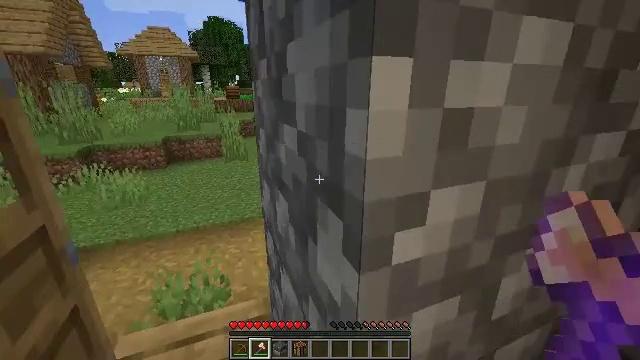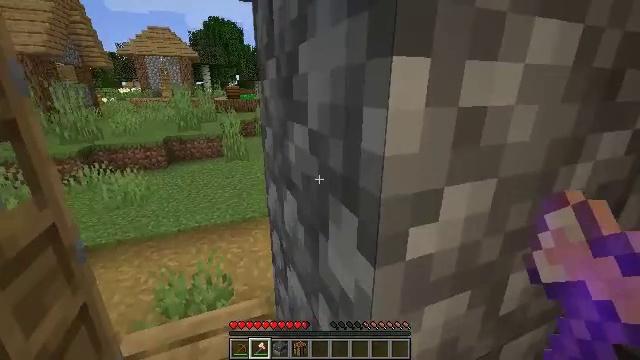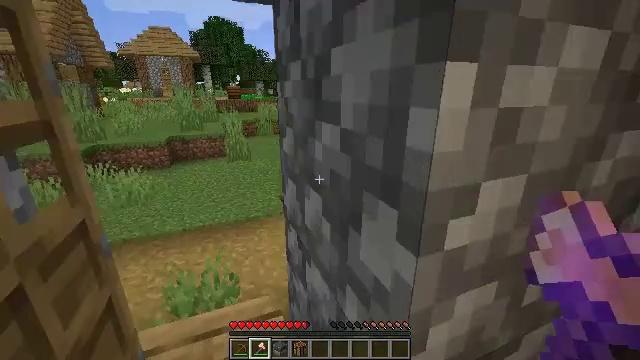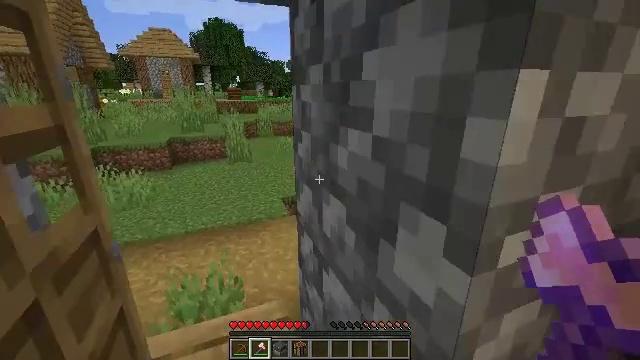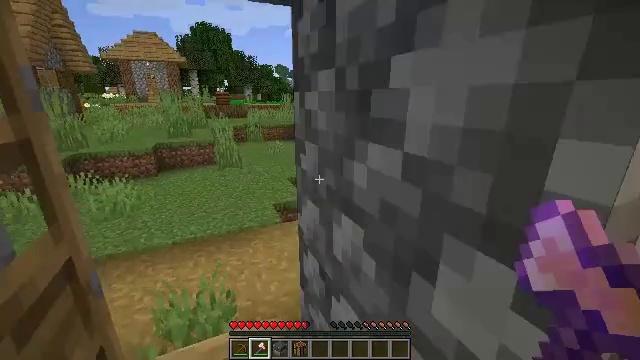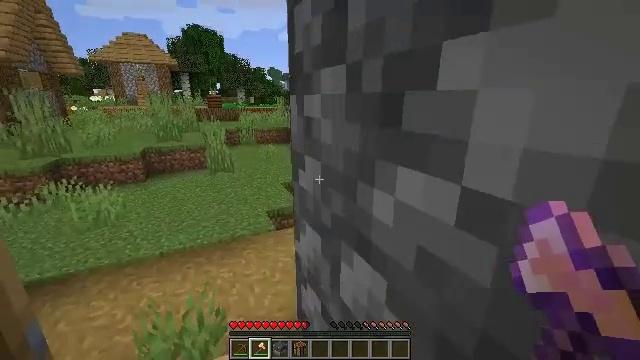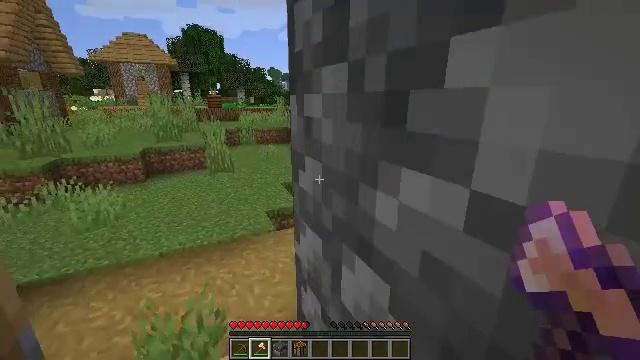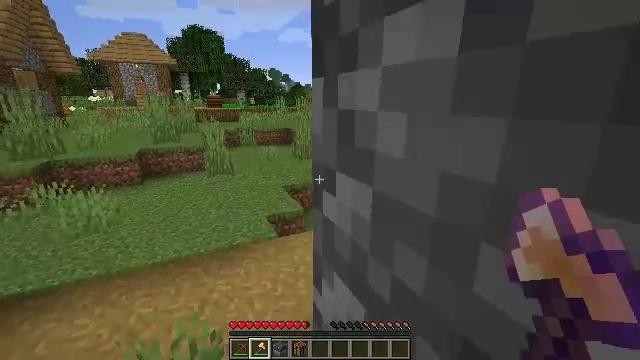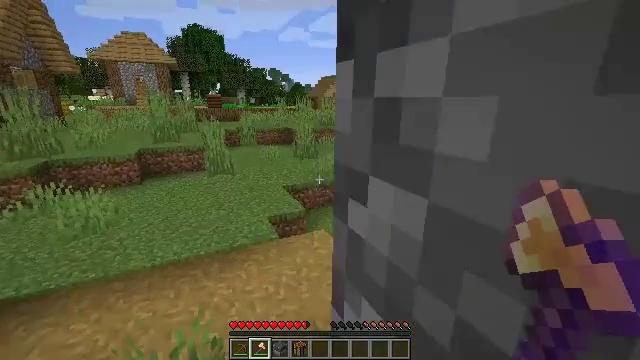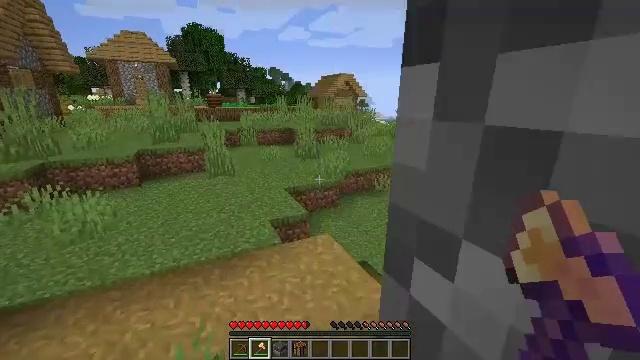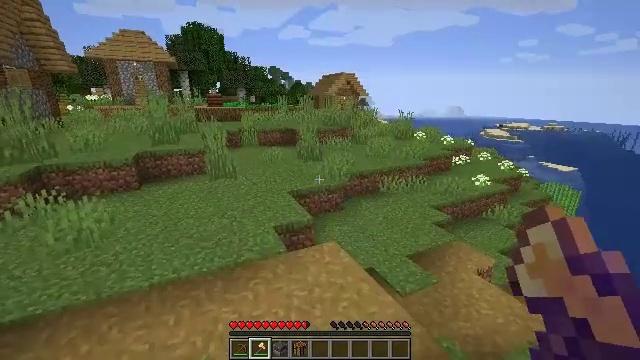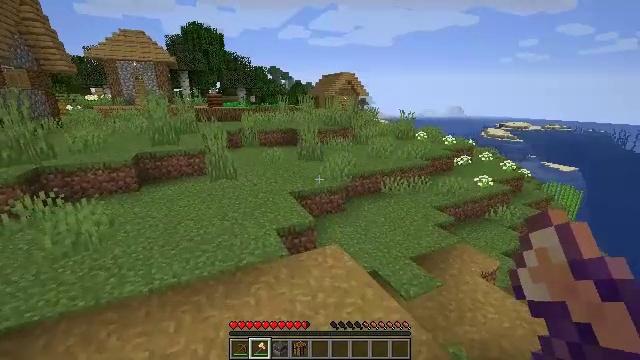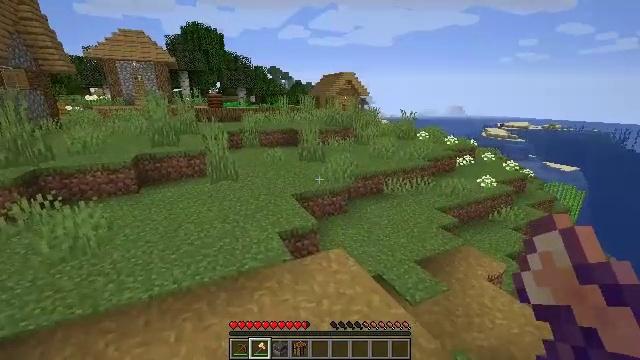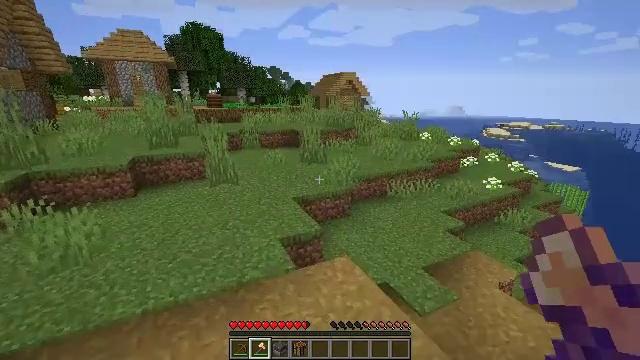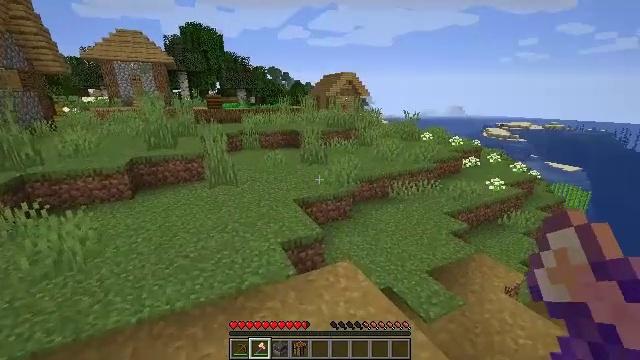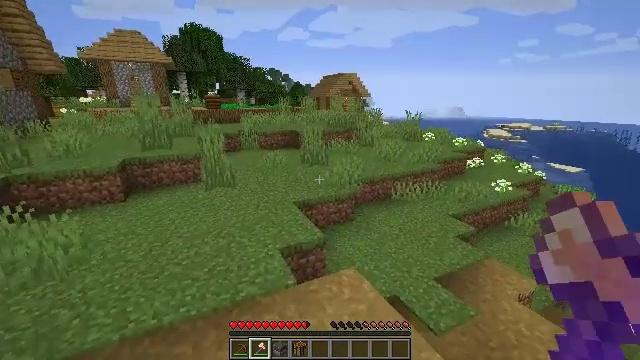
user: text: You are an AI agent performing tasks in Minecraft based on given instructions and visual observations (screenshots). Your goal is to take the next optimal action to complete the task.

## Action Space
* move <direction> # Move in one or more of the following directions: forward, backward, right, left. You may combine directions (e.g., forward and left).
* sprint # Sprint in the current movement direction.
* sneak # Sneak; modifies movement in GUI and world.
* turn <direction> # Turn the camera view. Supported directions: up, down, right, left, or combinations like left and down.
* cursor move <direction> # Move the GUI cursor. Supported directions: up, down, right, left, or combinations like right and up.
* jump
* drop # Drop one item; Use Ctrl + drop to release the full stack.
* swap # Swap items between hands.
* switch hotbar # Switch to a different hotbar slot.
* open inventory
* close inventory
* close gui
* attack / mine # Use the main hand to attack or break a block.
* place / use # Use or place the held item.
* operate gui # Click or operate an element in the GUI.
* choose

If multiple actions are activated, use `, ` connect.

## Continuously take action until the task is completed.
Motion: motion action
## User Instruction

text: Recycle the blast furnace by breaking it.
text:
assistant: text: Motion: move forward and move left
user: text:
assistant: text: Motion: move forward and move left
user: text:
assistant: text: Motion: move forward and move left
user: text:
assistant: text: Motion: move forward, turn right
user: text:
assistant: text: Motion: move forward, turn right
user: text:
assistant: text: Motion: move forward
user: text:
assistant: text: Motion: move forward
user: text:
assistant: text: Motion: move forward, sprint
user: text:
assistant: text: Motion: move forward, sprint
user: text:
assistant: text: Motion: move forward, sprint
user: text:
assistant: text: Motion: move forward, sprint
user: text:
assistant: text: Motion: move forward
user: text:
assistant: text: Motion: move forward
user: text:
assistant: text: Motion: move forward
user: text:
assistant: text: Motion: move forward
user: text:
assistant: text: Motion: move forward
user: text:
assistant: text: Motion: move forward
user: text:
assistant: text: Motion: move forward
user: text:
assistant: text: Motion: move forward, sprint
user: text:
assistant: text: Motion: move forward, sprint
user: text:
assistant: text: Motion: move forward, sprint
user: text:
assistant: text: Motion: move forward, sprint, jump
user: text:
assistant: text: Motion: move forward, jump
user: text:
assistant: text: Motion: move forward, turn left, jump
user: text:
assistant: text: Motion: move forward, jump
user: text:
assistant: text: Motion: move forward, jump
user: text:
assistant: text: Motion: move forward, jump
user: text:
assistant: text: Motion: move forward, jump
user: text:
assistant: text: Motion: move forward, jump
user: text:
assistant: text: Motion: move forward, jump